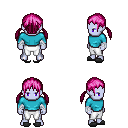
a pixel art fantasy rpg character, male body template, dark elf, purple skin, teal long-sleeve shirt, white pants, pink twin-tailed hairstyle, white cloth bandages, gray slippers, four views (front, back, left, right), 2x2 character sprite sheet, small pixel art, hard edges, no anti-aliasing